Question: I'm using Visual Studio 2008.
I have a DatagridView which contains four columns named "Visibility", "Tipe","Name","Info".
All the column header texts are entirely visible but the texts inside the cells of the last column
are not entirely visible. I want an horizontal scrollbar to see all these texts.
The DatagridView is docked to fill to a panel and the property ScrollBars is set to Both.
I see the vertical scrollbar but not the horizontal scrollbar. I've tryed to use this suggestion like this:
<URL>
or to set MinimumSize of the DatagridView but without getting any positive results.

How can I display the horizontal scrollbar?
Thank you
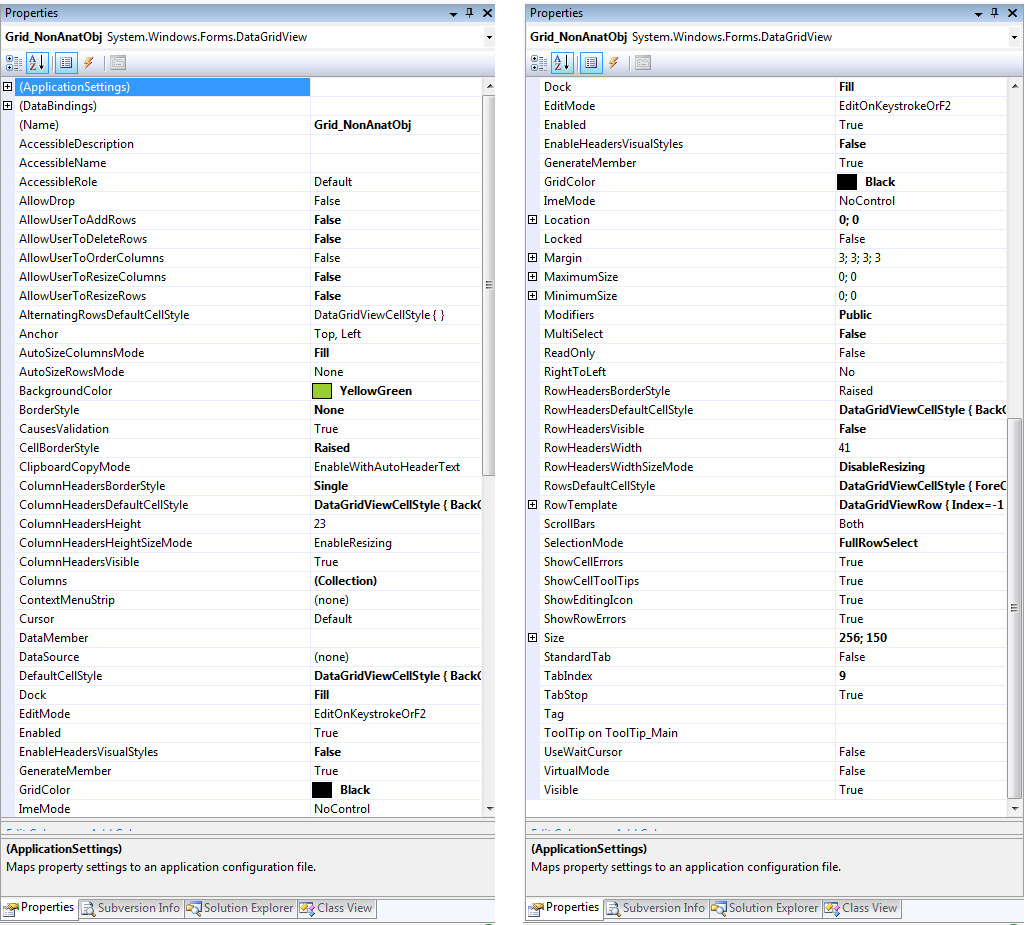
Answer: One of the column must have a frozen property set to true, try setting it to false